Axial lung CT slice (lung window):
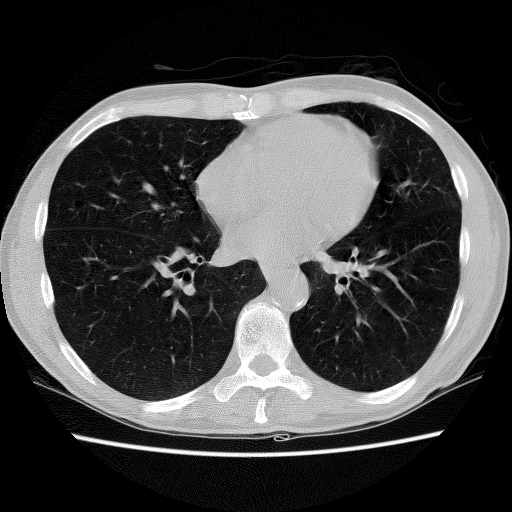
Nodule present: no